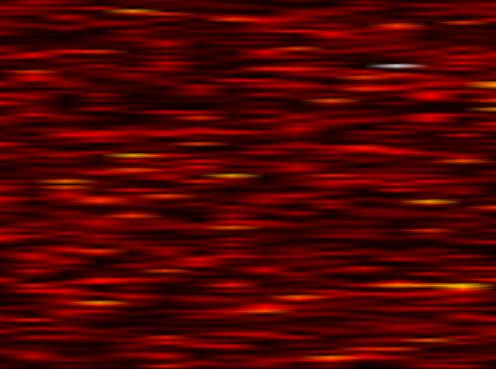
Label: WOLA